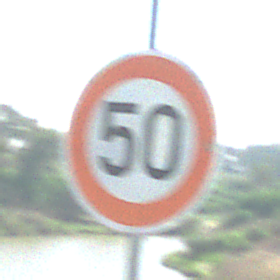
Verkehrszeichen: Geschwindigkeit50
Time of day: MorningAfternoon
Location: Outdoor (Special)
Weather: Clear
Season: NotSpecified
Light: Natural